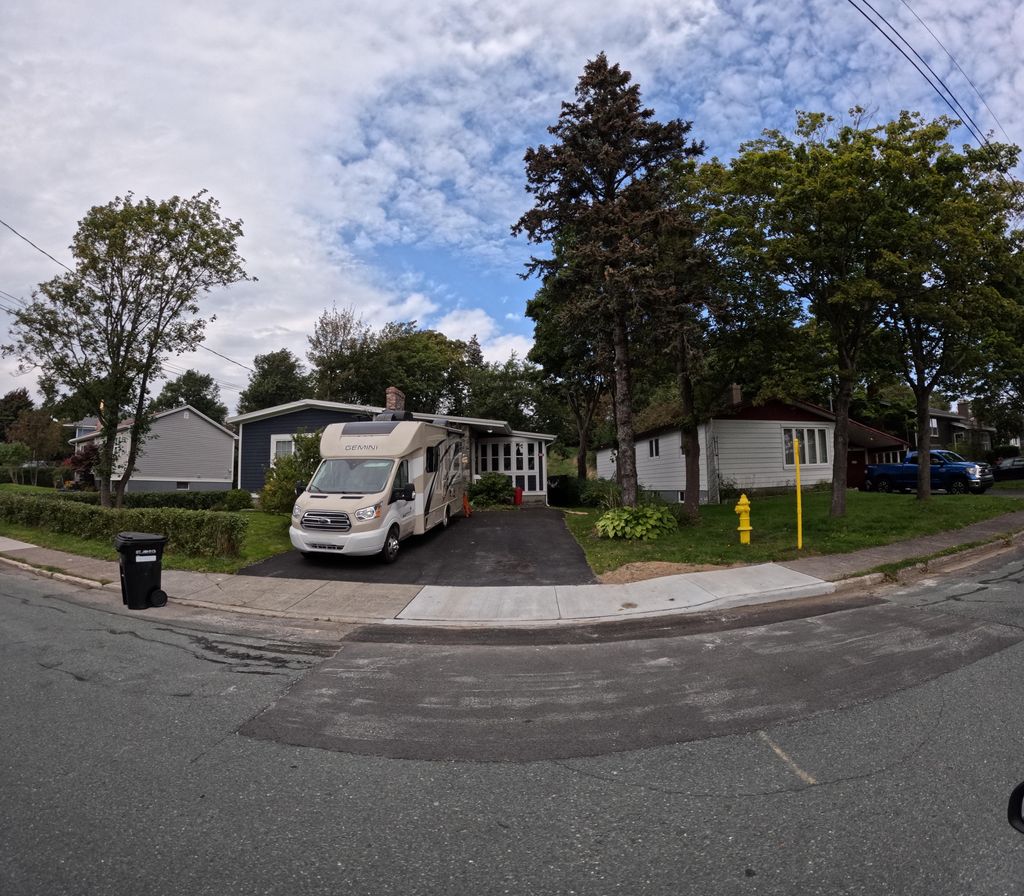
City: st_johns